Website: apple
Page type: customer-info-address
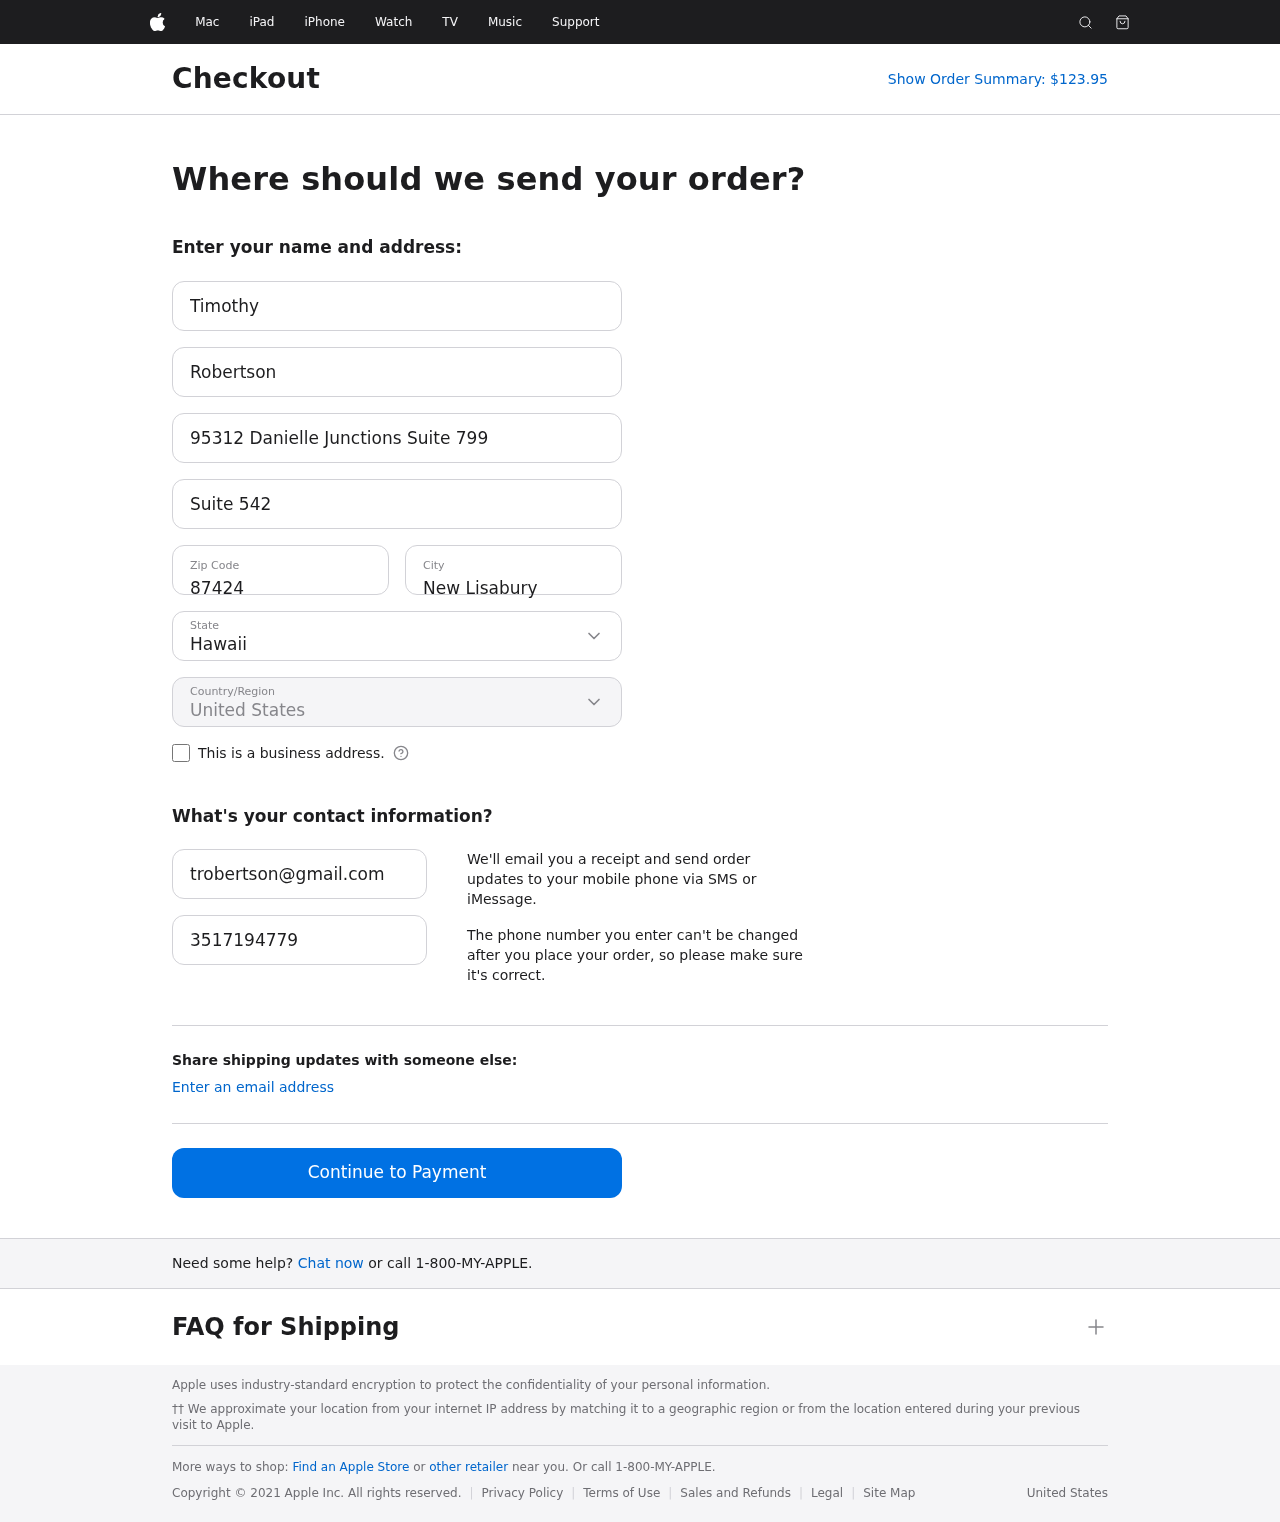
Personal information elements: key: PII_CITY
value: New Lisabury
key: PII_COUNTRY
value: United States
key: PII_EMAIL
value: trobertson@gmail.com
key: PII_FIRSTNAME
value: Timothy
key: PII_LASTNAME
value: Robertson
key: PII_PHONE
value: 3517194779
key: PII_POSTCODE
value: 87424
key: PII_STATE
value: Hawaii
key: PII_STREET
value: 95312 Danielle Junctions Suite 799
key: PII_STREET2
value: Suite 542
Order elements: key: ORDER_TOTAL
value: Show Order Summary: $123.95